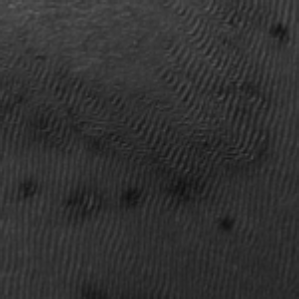
Label: frost